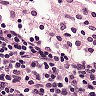
Metastatic tissue present: no